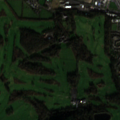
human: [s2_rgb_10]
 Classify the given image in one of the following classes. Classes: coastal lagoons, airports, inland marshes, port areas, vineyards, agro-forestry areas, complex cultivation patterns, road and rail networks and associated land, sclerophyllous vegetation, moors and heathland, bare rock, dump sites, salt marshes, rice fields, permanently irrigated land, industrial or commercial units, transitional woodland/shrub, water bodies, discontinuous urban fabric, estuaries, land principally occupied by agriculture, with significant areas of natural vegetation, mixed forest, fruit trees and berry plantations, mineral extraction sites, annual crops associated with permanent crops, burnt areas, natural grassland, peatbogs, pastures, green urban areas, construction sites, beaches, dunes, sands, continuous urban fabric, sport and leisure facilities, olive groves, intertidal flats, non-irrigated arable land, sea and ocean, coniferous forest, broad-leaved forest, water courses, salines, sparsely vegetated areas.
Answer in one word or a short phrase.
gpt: discontinuous urban fabric, port areas, sport and leisure facilities, broad-leaved forest, mixed forest, intertidal flats